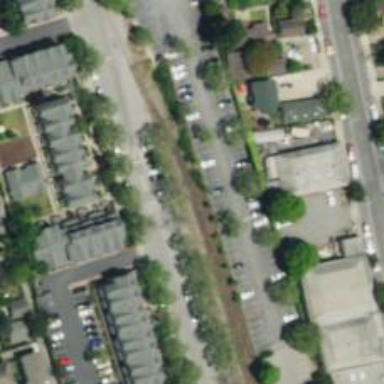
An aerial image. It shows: Railway siding with rails.